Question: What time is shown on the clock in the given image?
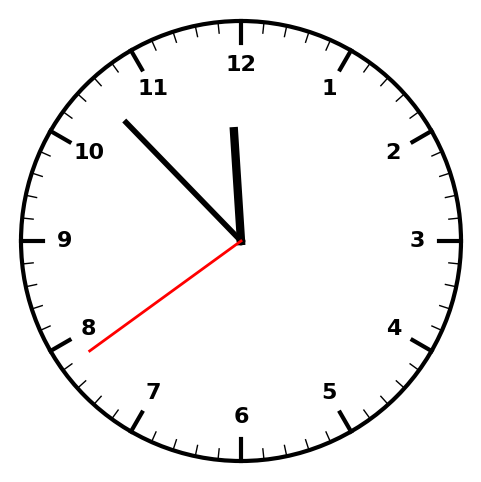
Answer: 11:52:39